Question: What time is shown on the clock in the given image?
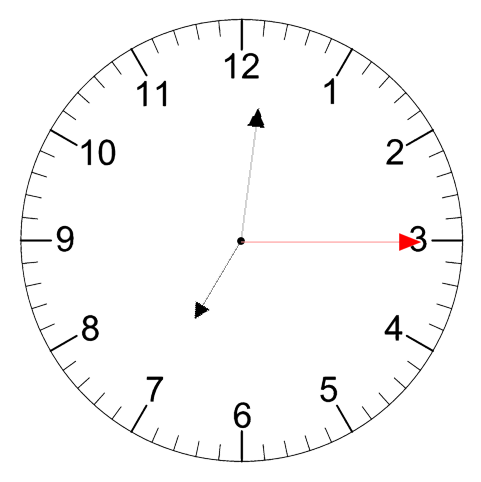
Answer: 07:01:15